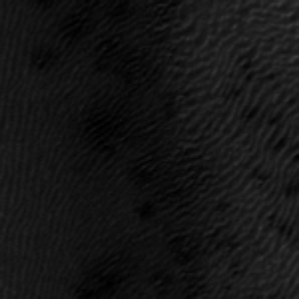
Label: frost